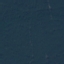
Land use / land cover: Forest